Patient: sex M, age 64
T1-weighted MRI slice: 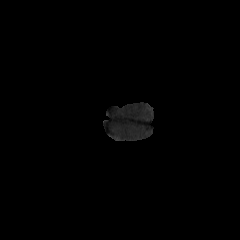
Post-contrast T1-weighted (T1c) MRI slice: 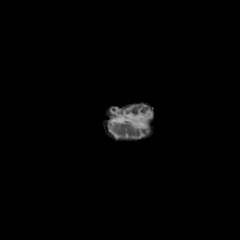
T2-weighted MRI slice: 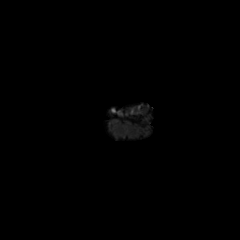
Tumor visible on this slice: no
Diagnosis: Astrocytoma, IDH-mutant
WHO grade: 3